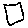
Label: square